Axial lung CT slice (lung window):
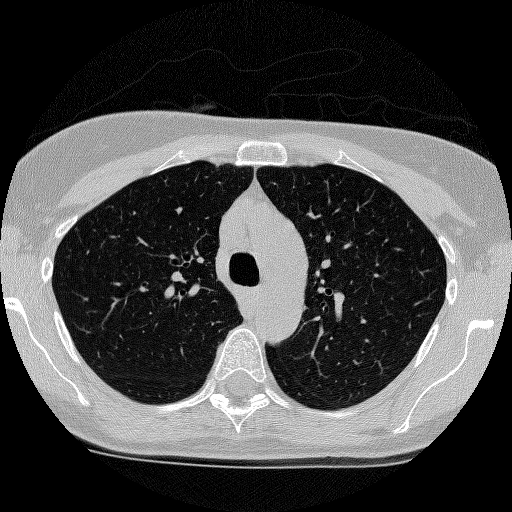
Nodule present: no